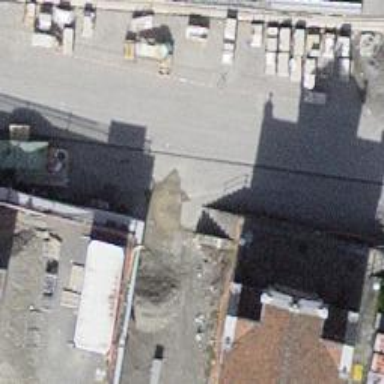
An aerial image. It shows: Road with steps.